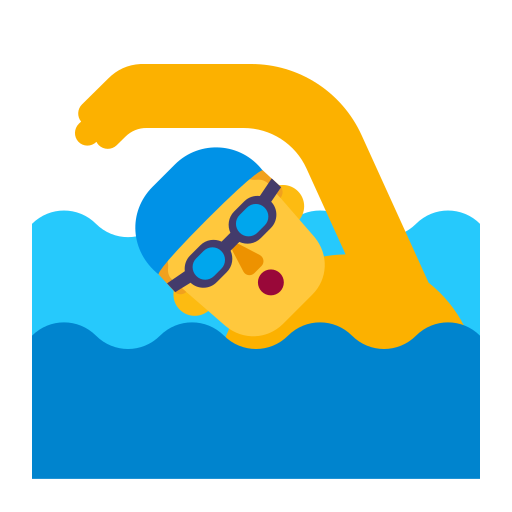
man swimming flat default